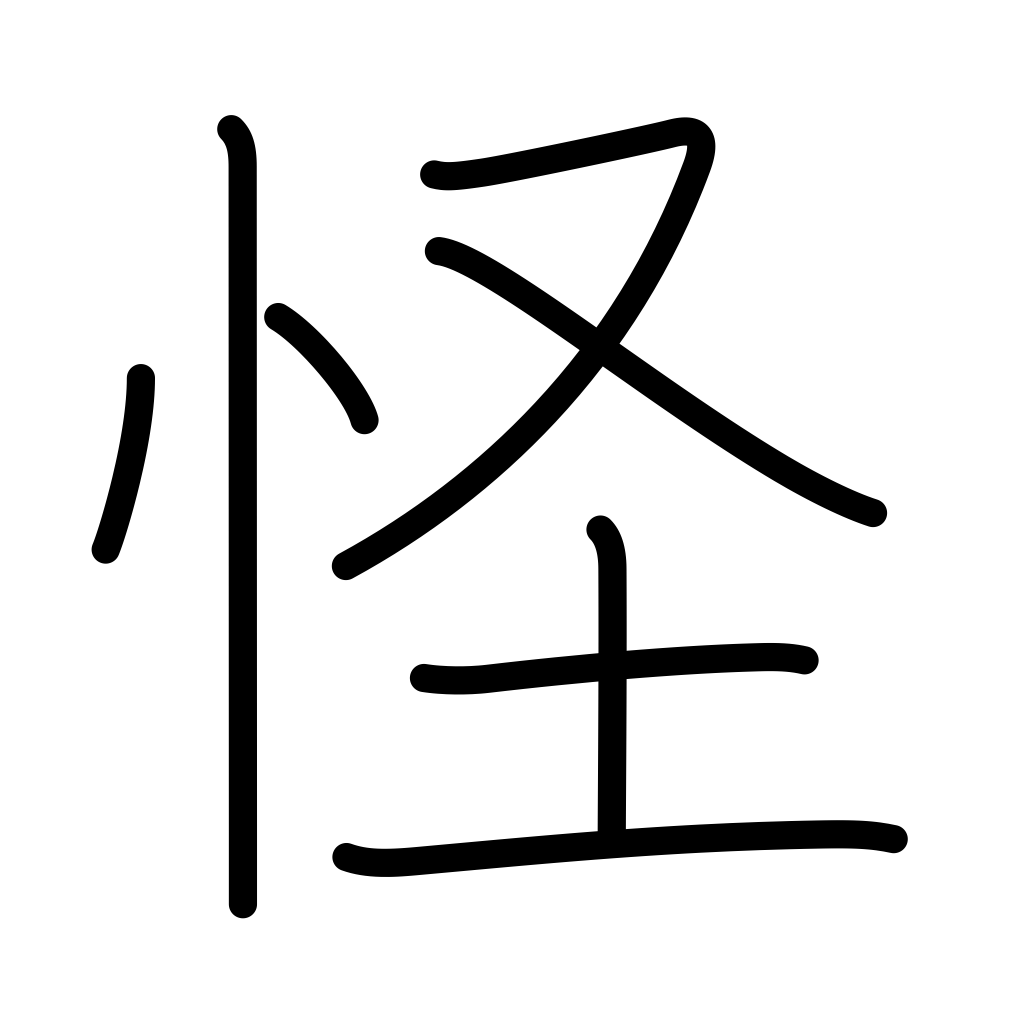
Meaning: suspicious, mystery, apparition